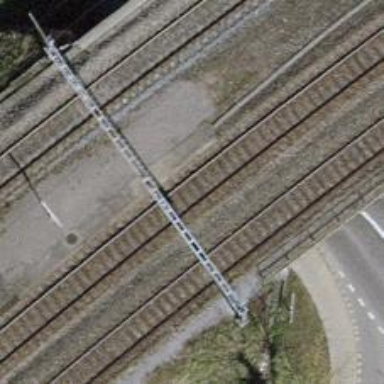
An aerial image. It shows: Bridge over electrified railway with contact line.